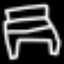
Label: bed